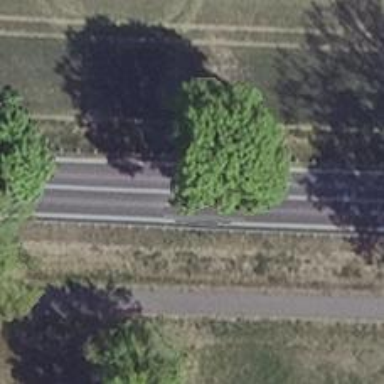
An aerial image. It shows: Asphalt road classified as primary highway.